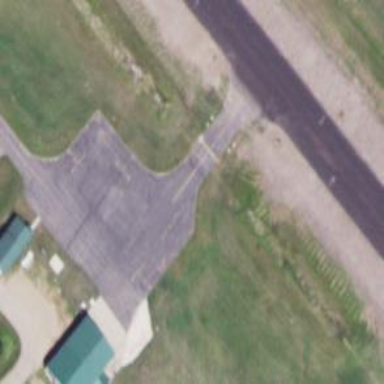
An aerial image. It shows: Image of taxiway at airport.